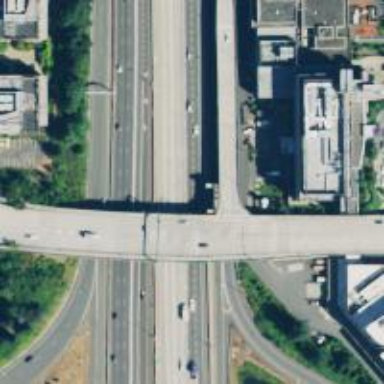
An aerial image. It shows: Motorway junction.